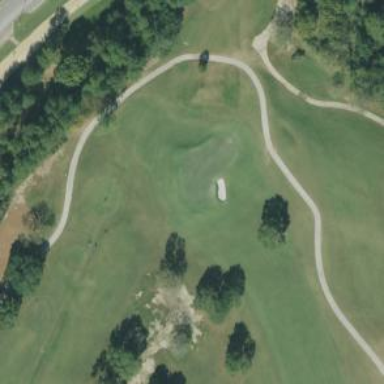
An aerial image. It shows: Golf hole.